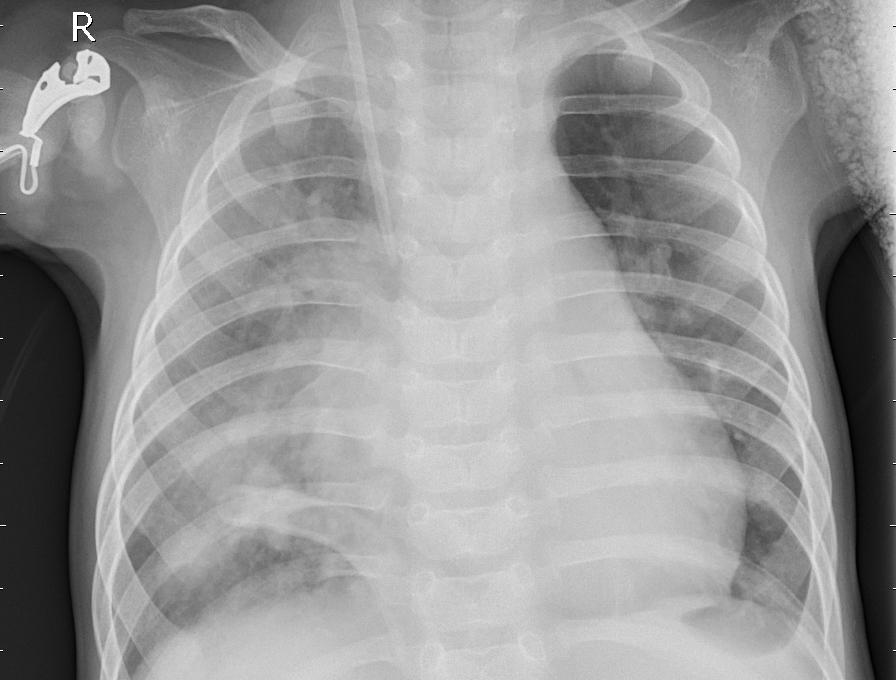
Diagnosis: PNEUMONIA